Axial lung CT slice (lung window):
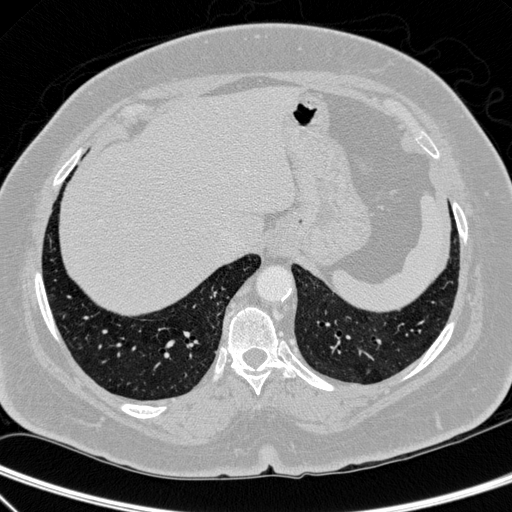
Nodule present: no